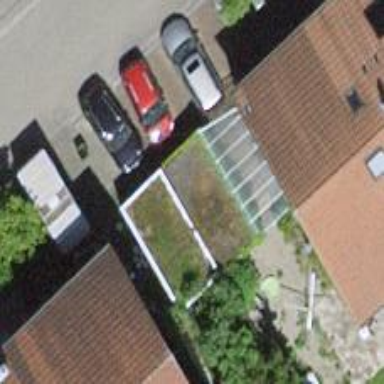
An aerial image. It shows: Group of garages.